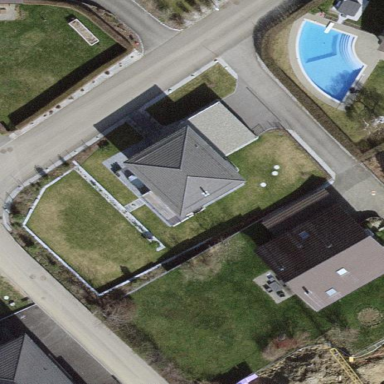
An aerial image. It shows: Simple and straightforward house.